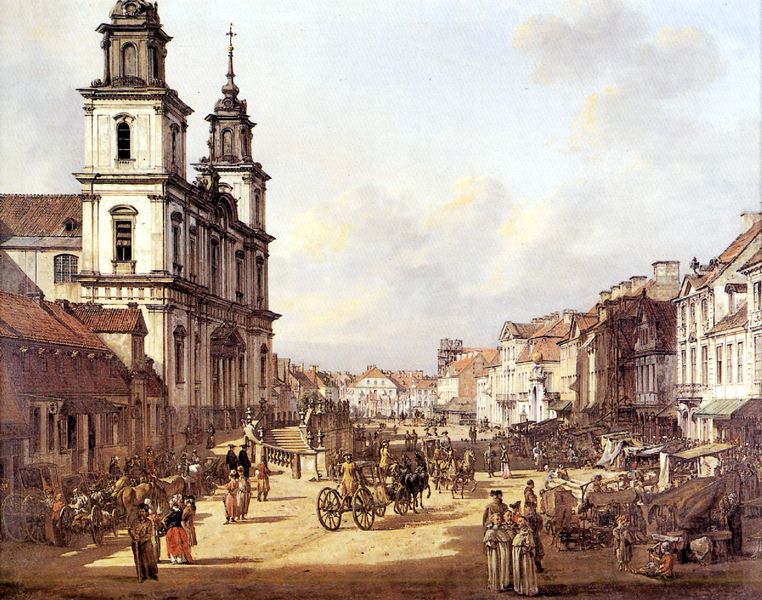
Titel: Hl. Kreuz-Kirche
Künstler: Canaletto
Standort: Warschau, Königsschloß (EU - PL)
Schlagwörter: blau, himmel, wolken, menschen, kleid, wolke, malerei, häuser, kirche, kinder, pferd, pferde, turm, fassade, fuhrwerke, kutsche, markt, rad, wagen, treppe, kirchtürme, stich, kathedrale, mittelalter, dresden, stände, gerüste, gespanne